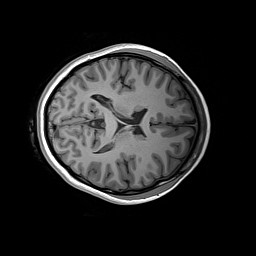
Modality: T1w
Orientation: axial
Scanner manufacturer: siemens
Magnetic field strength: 3 T
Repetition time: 2.2 s
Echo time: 0.00244 s